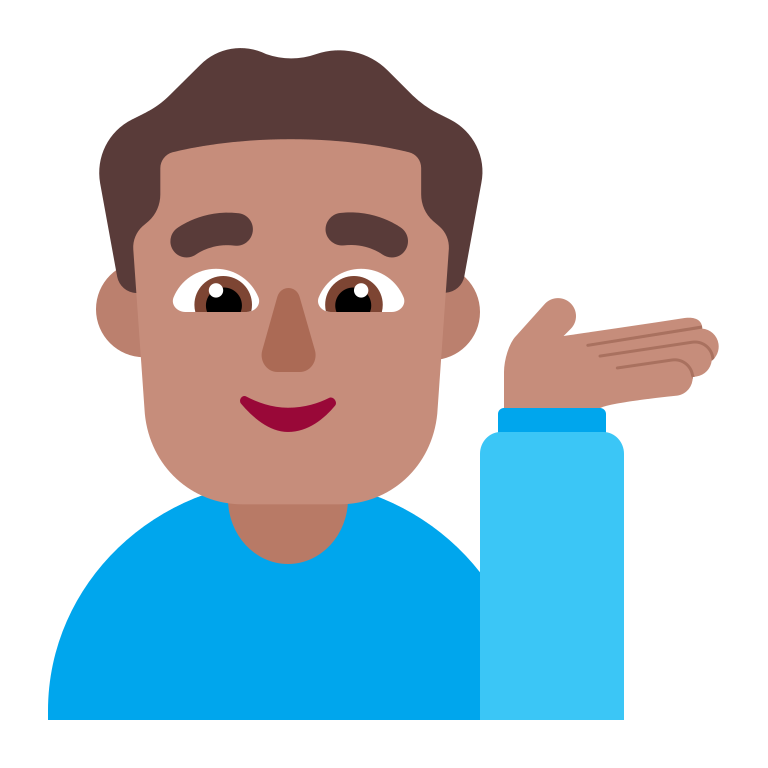
man tipping hand flat